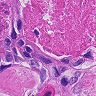
Metastatic tissue present: yes